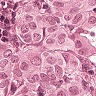
Metastatic tissue present: yes